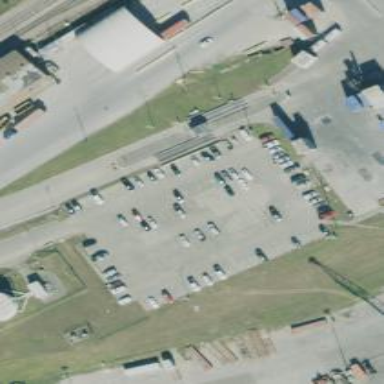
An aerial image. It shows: Weighbridge facility.